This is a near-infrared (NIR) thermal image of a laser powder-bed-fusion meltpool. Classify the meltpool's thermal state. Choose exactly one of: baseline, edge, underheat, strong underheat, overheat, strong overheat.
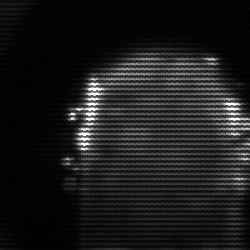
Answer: baseline